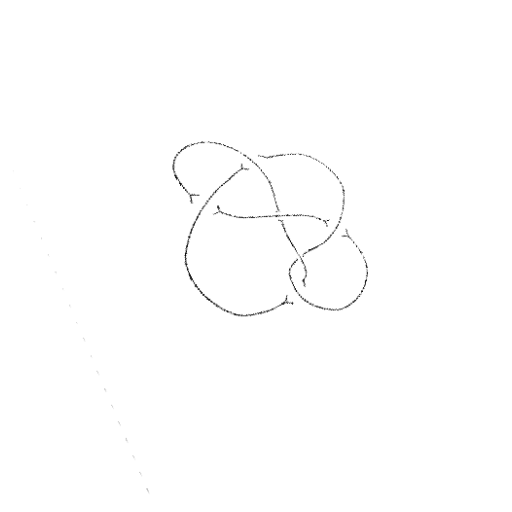
Crossing number: 6